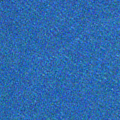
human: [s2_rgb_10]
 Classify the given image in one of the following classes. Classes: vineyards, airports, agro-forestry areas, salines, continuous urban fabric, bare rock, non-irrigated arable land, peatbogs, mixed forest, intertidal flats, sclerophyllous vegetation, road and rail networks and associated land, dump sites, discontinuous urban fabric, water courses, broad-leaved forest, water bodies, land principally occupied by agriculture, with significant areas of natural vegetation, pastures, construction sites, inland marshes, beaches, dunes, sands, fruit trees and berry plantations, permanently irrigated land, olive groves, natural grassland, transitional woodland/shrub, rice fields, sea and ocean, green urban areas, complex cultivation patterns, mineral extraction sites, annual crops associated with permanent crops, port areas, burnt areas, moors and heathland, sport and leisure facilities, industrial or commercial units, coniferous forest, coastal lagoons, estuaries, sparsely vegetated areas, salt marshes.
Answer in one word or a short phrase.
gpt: sea and ocean